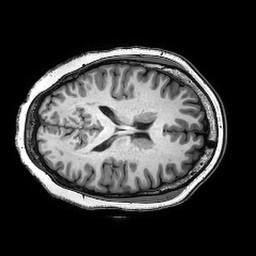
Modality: T1w
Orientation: axial
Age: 28
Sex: female
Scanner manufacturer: philips
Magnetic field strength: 3 T
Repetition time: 0.00837 s
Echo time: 0.00385 s